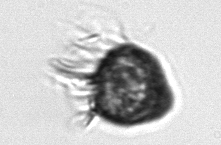
Label: Ciliophora